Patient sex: F
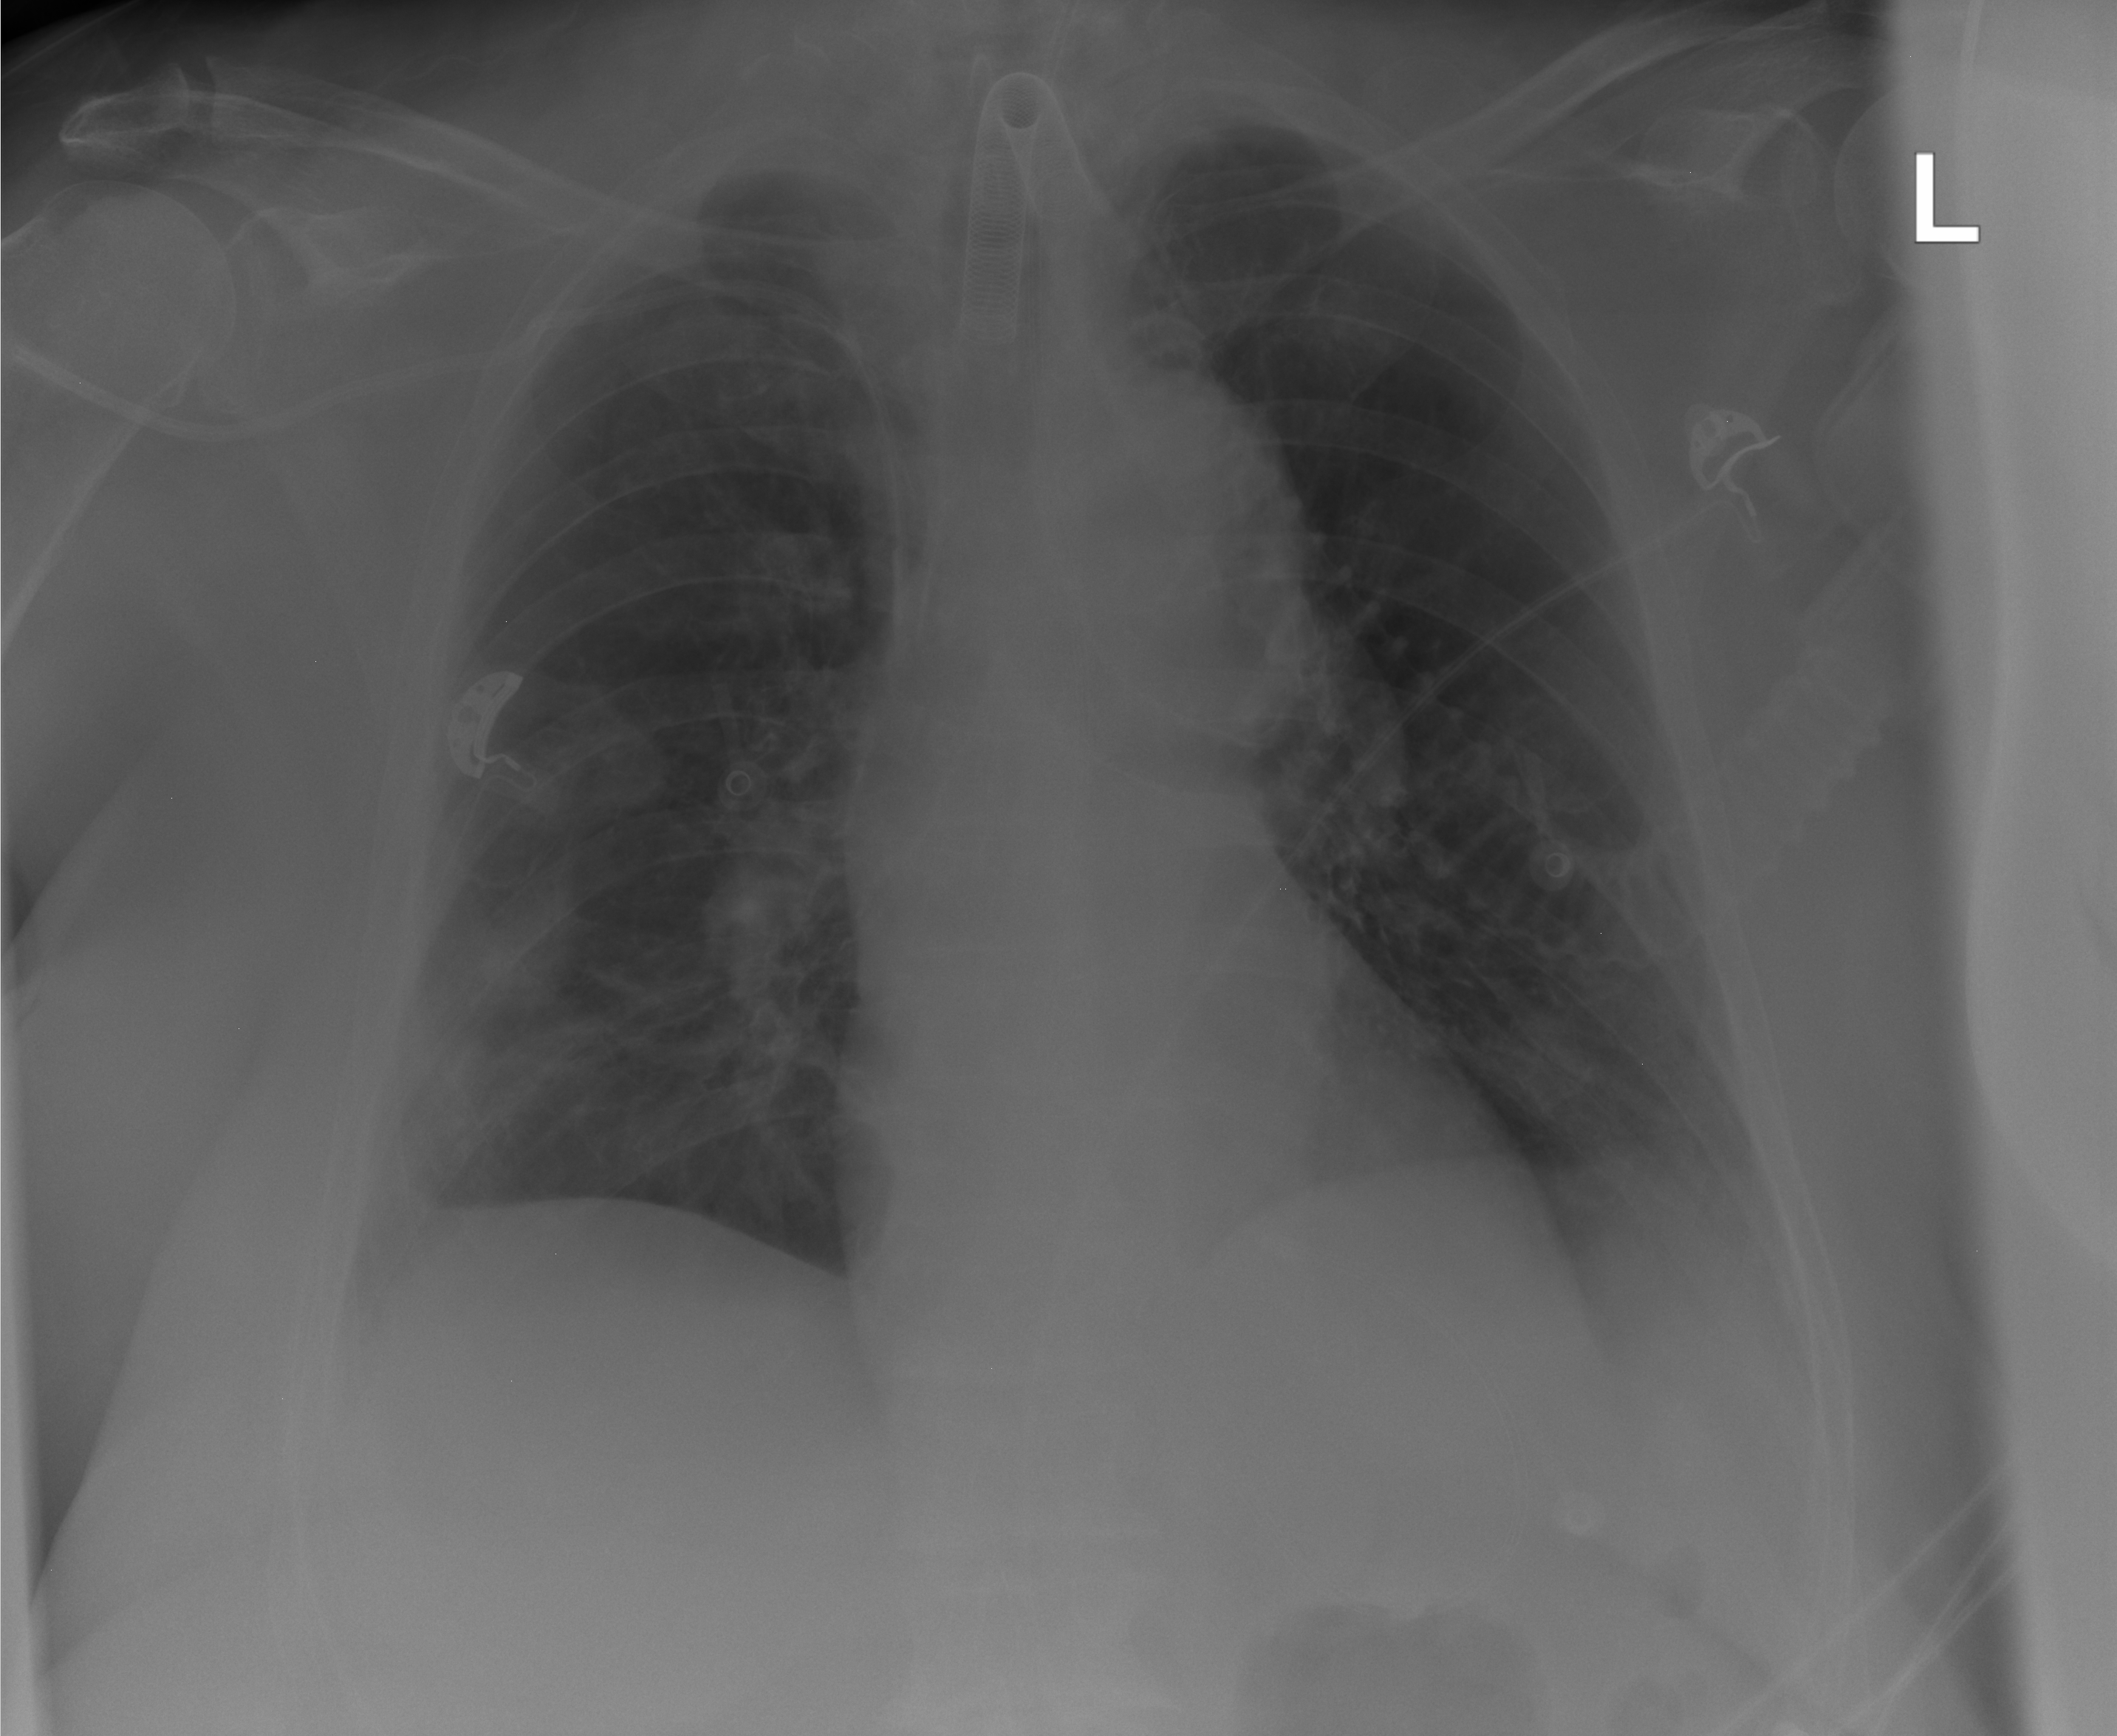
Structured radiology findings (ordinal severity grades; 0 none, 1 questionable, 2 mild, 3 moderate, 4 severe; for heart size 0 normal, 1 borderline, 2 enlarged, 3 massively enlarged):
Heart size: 0
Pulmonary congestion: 0
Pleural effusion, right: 1
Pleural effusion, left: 1
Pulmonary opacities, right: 0
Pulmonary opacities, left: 0
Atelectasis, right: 2
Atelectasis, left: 2